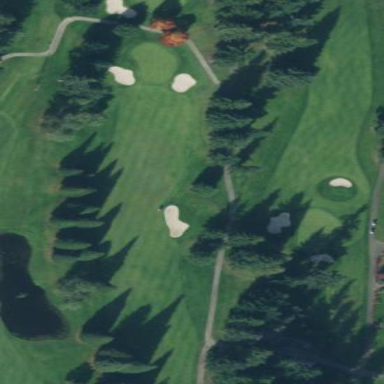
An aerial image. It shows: Area with grass used as rough in golf course.